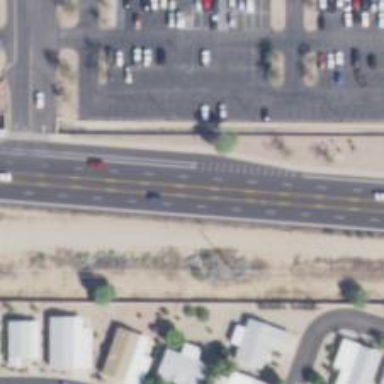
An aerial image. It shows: Secondary road with asphalt surface and sidewalk on the left.